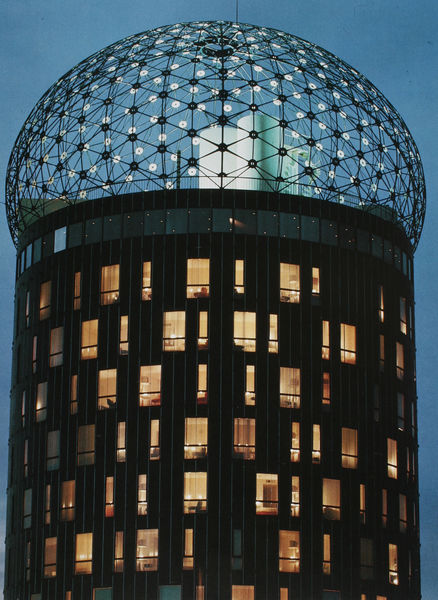
Titel: Ansicht des Turmes bei Nacht
Künstler: Minoru Takeyama
Standort: Tomakomai (Hokkaido)
Institution: Hotel Beverly Tom
Schlagwörter: blau, himmel, ocker, fenster, glas, hell, licht, lichter, nacht, schwarz, dach, gebäude, haus, beige, spiegelung, kontrast, rund, turm, fassade, kuppel, glatt, hoch, foto, fotografie, photographie, kugel, photo, beleuchtet, erleuchtet, farbfoto, etagen, geschosse, reflex, büro, stahl, stockwerke, streben, netz, bauwerk, glaskuppel, hochhaus, frey, otto, otto frei